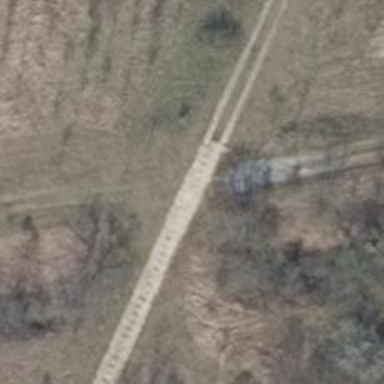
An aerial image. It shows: Track road with concrete plates of grade1 tracktype.